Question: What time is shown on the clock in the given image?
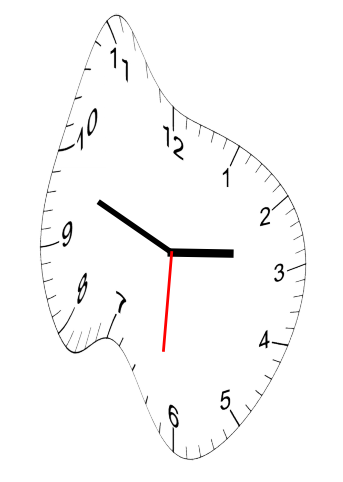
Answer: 02:48:31